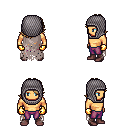
a pixel art fantasy rpg character, male body template, human, tanned skin, gray tattered cape, magenta pants, blonde swoop hairstyle, chain hood, gold gloves, maroon shoes, four views (front, back, left, right), 2x2 character sprite sheet, small pixel art, hard edges, no anti-aliasing